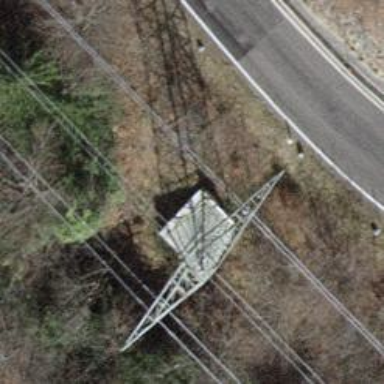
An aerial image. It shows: Lattice structure tower used for power transmission.